Question: In server side, I have a DOCX file that is correct. I have Java code to read the file from disk and flush it through a JSP.
When I download the file, Office says that the file contains errors. This is the code in my JSP:
'''
File dir = new File("c:\file_test.docx");
FileInputStream fin = new FileInputStream(dir);
byte fileContent[] = new byte[(int)dir.length()];
fin.read(fileContent);
fin.close();
response.setHeader("Content-Disposition", "attachment;filename=file_test.docx");
response.setContentLength((int)dir.length());
response.setContentType("application/vnd.openxmlformats-officedocument.wordprocessingml.document; charset=utf-8");
response.getOutputStream().write(fileContent);
response.getOutputStream().flush();
'''
I found that the downloaded file contains a blank line at the end. If I open the file with Notepad and delete the space, the file opens correctly.
My question is, in the JSP, how can I remove the white space at the end of the binary file? I tried to include all the bytes in the file except the last, but that doesn't work.

If I delete line 6238, Office opens the file correctly. Edited with Notepad++
I need your help!
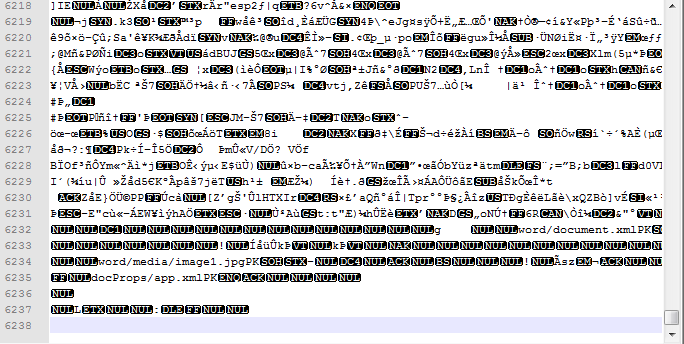
Answer: The JSP outputs text when not being careful.
End with:
'''
%>
'''
Or make it a servlet.